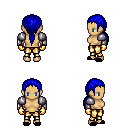
a pixel art fantasy rpg character, female body template, human, tanned skin, steel arm armor, gold greaves, blue ponytail hairstyle, gold gloves, black slippers, four views (front, back, left, right), 2x2 character sprite sheet, small pixel art, hard edges, no anti-aliasing